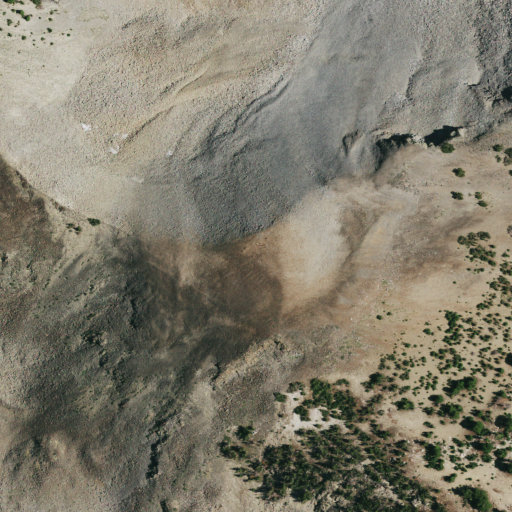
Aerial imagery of mountain in California named Tryon Peak containing shrub, barren land, and grassland